Interaction volume radius: 10 \u00c5
Interaction volume height: 30 \u00c5
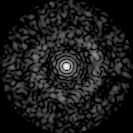
Disorder parameter: 0.8321